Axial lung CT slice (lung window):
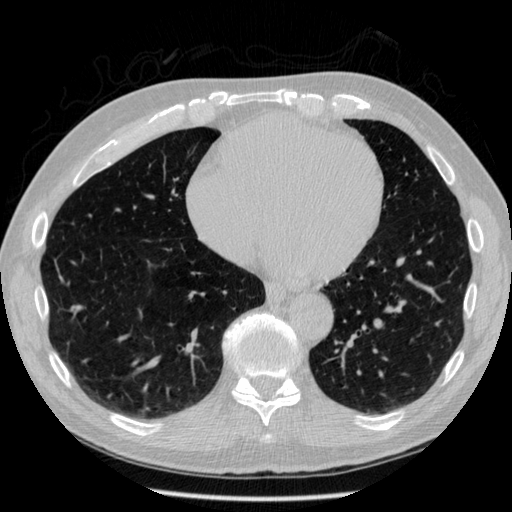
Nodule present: no